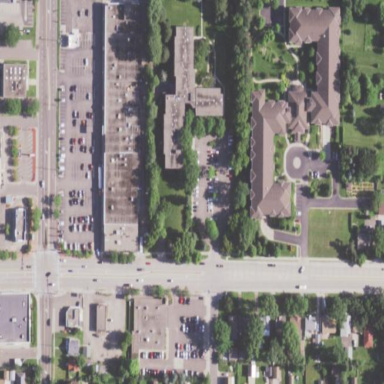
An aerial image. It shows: Nursing home.